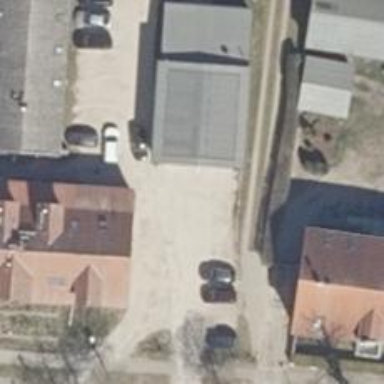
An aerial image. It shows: Ambulance station for emergencies.